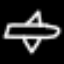
Label: airplane